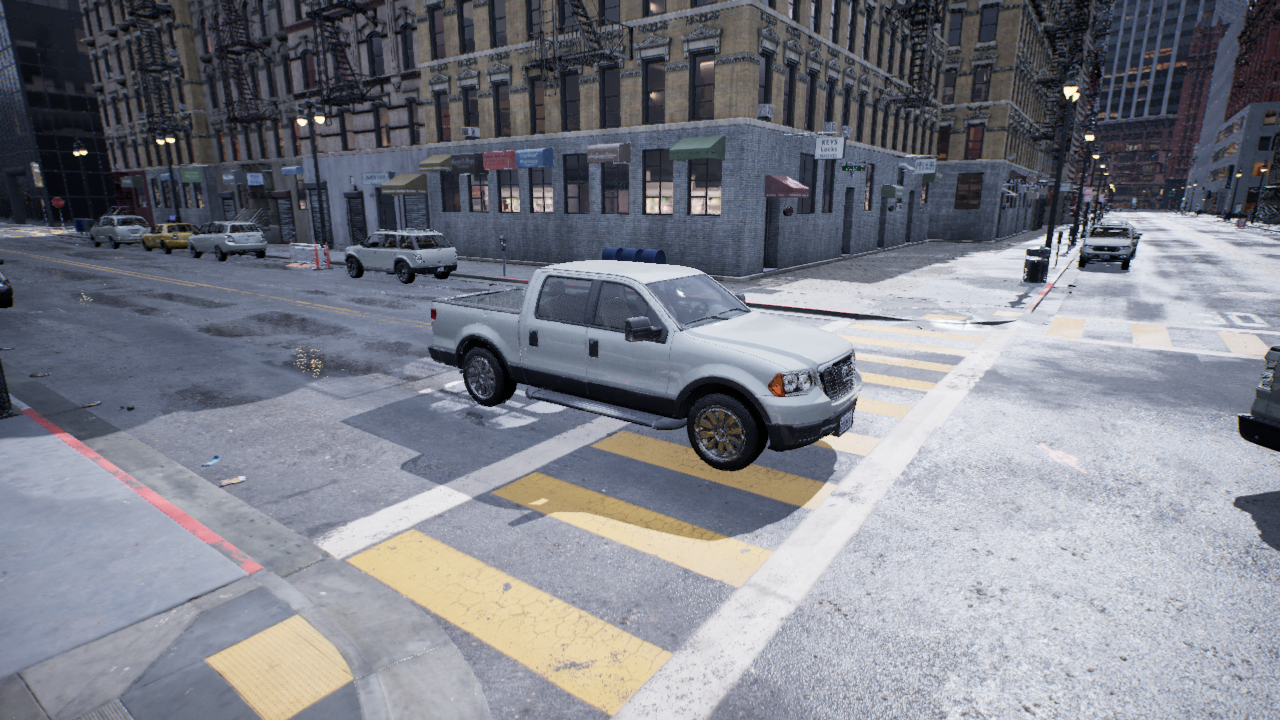
Venue: residential
Lighting: overcast
Vehicle rig: pickup